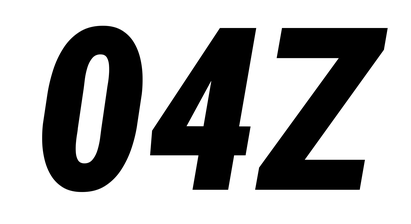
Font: Roboto-Italic_Condensed_Black_Italic